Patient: sex F, age 67
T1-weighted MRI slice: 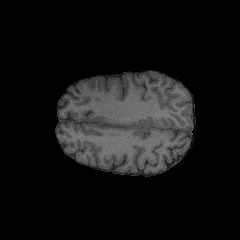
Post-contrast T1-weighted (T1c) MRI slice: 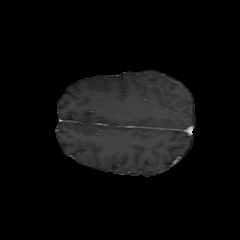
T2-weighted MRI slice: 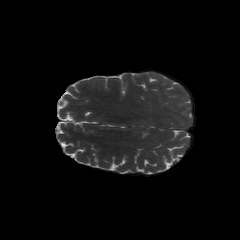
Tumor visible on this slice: yes
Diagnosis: Glioblastoma, IDH-wildtype
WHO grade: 4